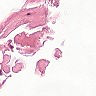
Metastatic tissue present: no